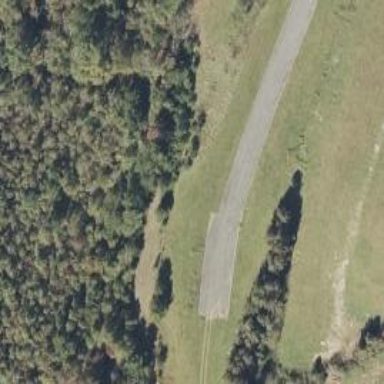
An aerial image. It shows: Runway surface made of asphalt at airport.